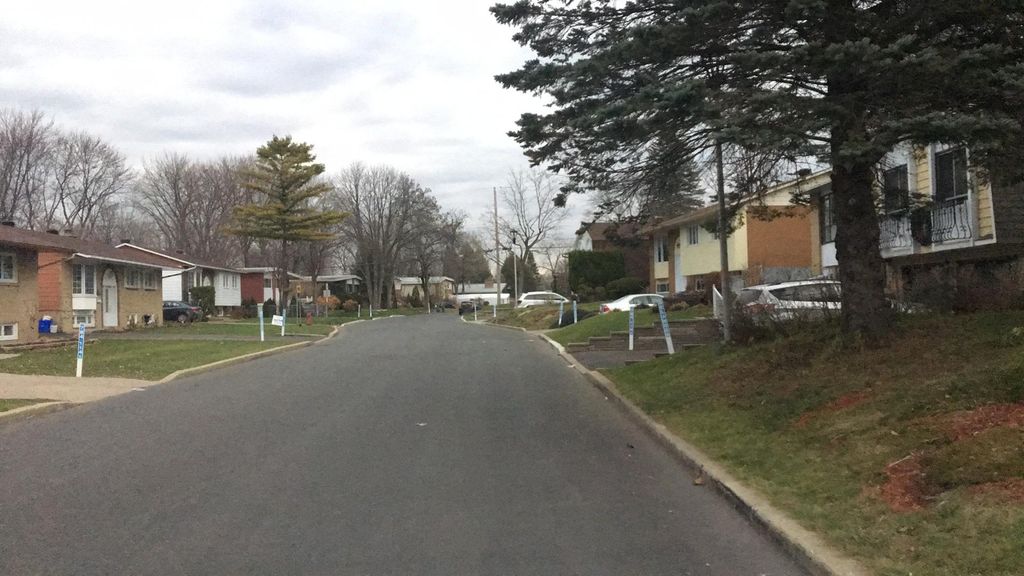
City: montreal